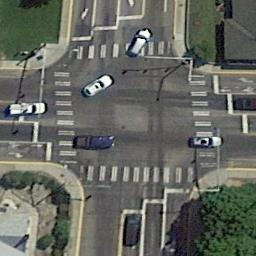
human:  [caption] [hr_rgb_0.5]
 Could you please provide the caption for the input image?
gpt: There is a red house near the crossroads .

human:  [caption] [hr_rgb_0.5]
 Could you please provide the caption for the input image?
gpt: An intersection with normal traffic located in a green area .

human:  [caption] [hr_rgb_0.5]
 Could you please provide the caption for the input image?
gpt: There are  numerous cars at the intersection .

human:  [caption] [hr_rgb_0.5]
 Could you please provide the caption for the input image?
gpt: There are several vehicles on the road at the intersection, And there is a large lawn around the intersection .

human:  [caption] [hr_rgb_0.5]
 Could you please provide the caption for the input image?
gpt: There are some green lawns and trees beside the intersection .